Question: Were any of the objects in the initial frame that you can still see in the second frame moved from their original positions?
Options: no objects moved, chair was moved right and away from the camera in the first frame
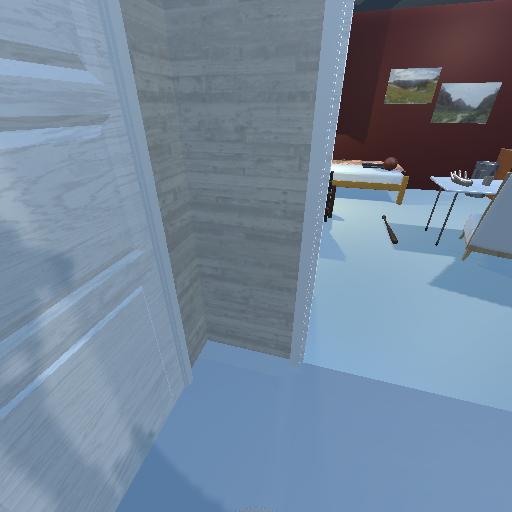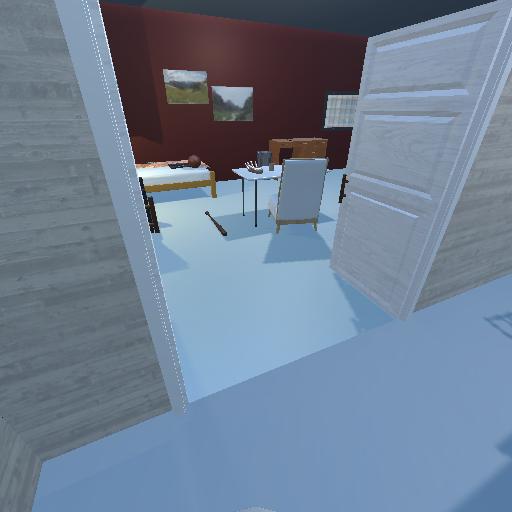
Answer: no objects moved